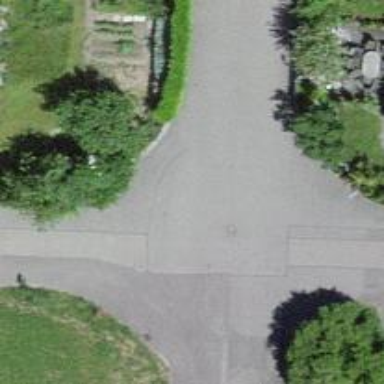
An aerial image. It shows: Residential road with asphalt surface and no sidewalk.